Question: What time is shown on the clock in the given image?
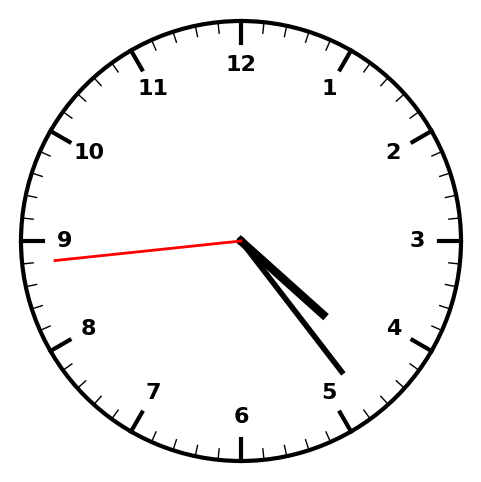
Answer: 04:23:44